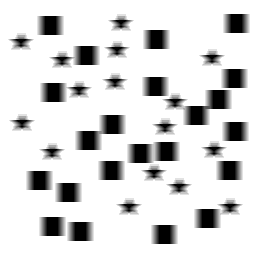
Squares: 22
Triangles: 0
Stars: 16
Total shapes: 38